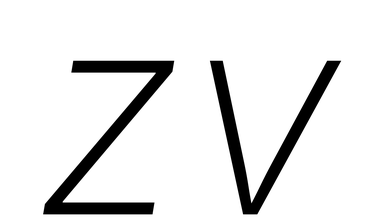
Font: Inter-Italic_ExtraLight_Italic